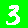
Digit: 3